Field crop: maize
Growth stage: 1
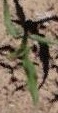
Species: maize